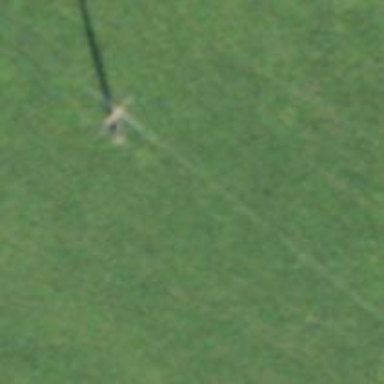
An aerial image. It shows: Power tower.